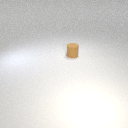
small brown rubber cylinder